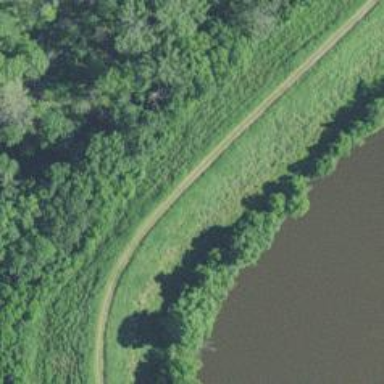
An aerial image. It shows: Unclassified road along levee embankment.